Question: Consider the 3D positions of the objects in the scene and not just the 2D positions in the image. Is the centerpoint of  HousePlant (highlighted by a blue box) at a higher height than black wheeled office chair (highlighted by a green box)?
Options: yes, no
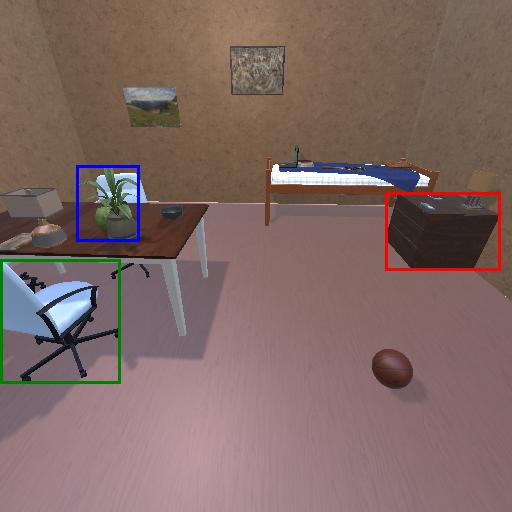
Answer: yes